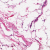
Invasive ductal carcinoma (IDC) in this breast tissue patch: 0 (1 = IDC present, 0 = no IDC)